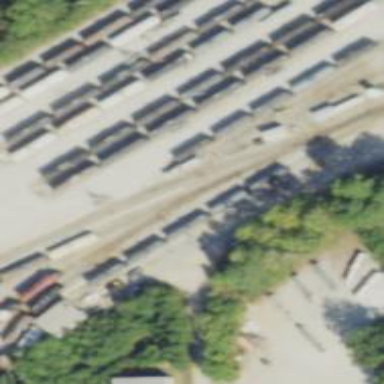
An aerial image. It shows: Rail spur service.